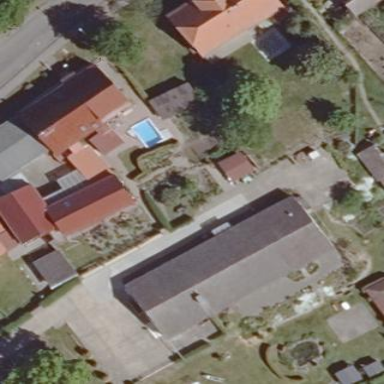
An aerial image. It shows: Guest house building.